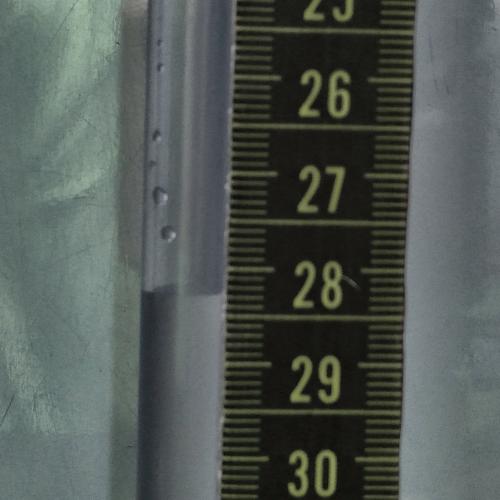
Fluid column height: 28.3 cm